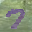
Label: 7